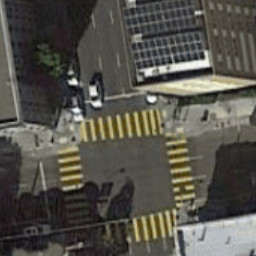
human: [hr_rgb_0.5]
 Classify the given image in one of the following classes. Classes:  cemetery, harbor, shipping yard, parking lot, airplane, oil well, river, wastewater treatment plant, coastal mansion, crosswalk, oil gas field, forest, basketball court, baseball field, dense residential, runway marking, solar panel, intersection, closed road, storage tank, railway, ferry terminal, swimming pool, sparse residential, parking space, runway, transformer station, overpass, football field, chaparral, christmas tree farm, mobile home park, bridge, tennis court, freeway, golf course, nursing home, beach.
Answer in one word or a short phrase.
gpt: crosswalk